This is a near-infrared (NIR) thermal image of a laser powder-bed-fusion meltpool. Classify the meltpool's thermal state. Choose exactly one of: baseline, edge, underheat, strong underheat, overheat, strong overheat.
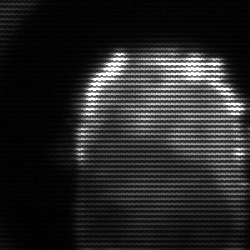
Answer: baseline